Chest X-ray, AP view. Patient: 59 years old, sex F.
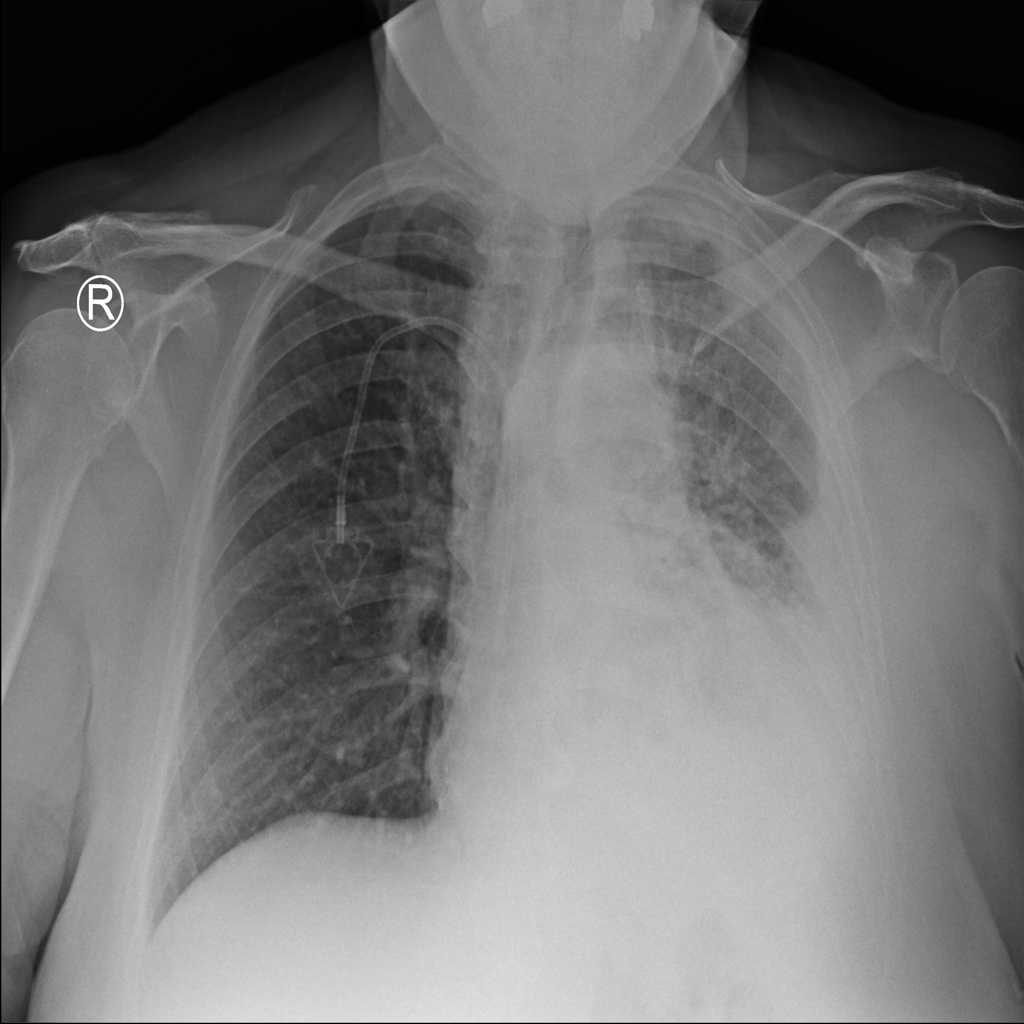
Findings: Pleural_Thickening